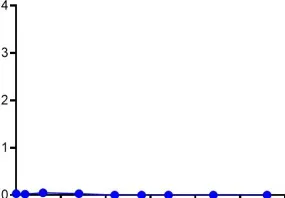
The in vivo kinetics of donor-derived CAR-T cells and dynamics of CD3- CD19+ target cells. (B) Dynamics of CD3- CD19+ target cells in the patient's peripheral blood detected by flow cytometry.
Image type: radiology (ct)